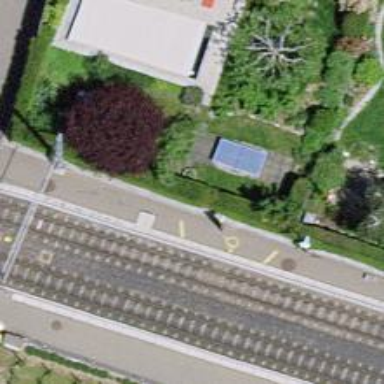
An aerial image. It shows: Tram stop with stop position for public transport.